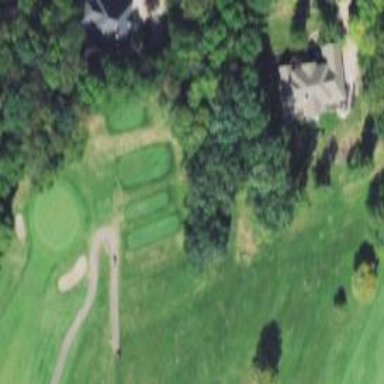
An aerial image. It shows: Golf course.